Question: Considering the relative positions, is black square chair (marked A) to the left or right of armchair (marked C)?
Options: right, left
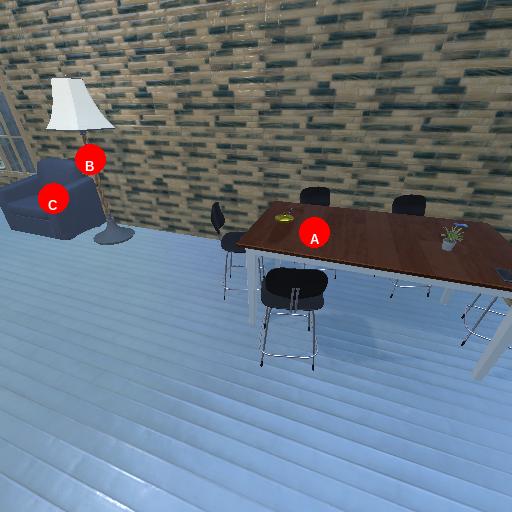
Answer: right